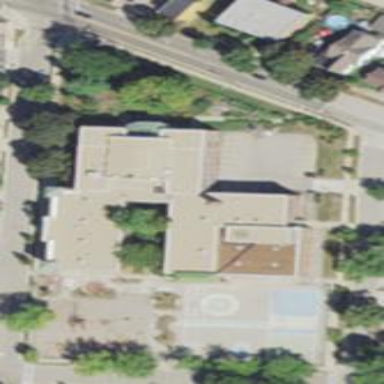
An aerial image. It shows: School.